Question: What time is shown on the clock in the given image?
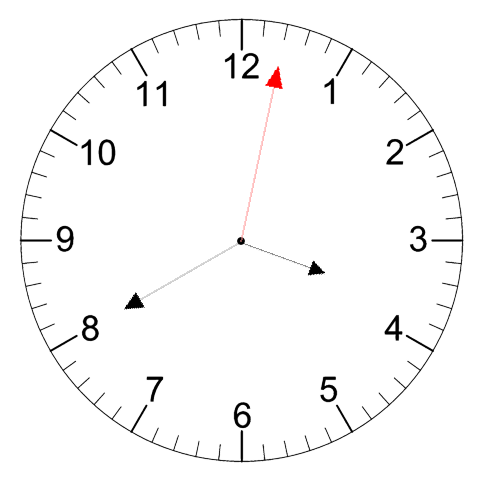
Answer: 03:40:02